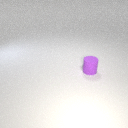
small purple rubber cylinder